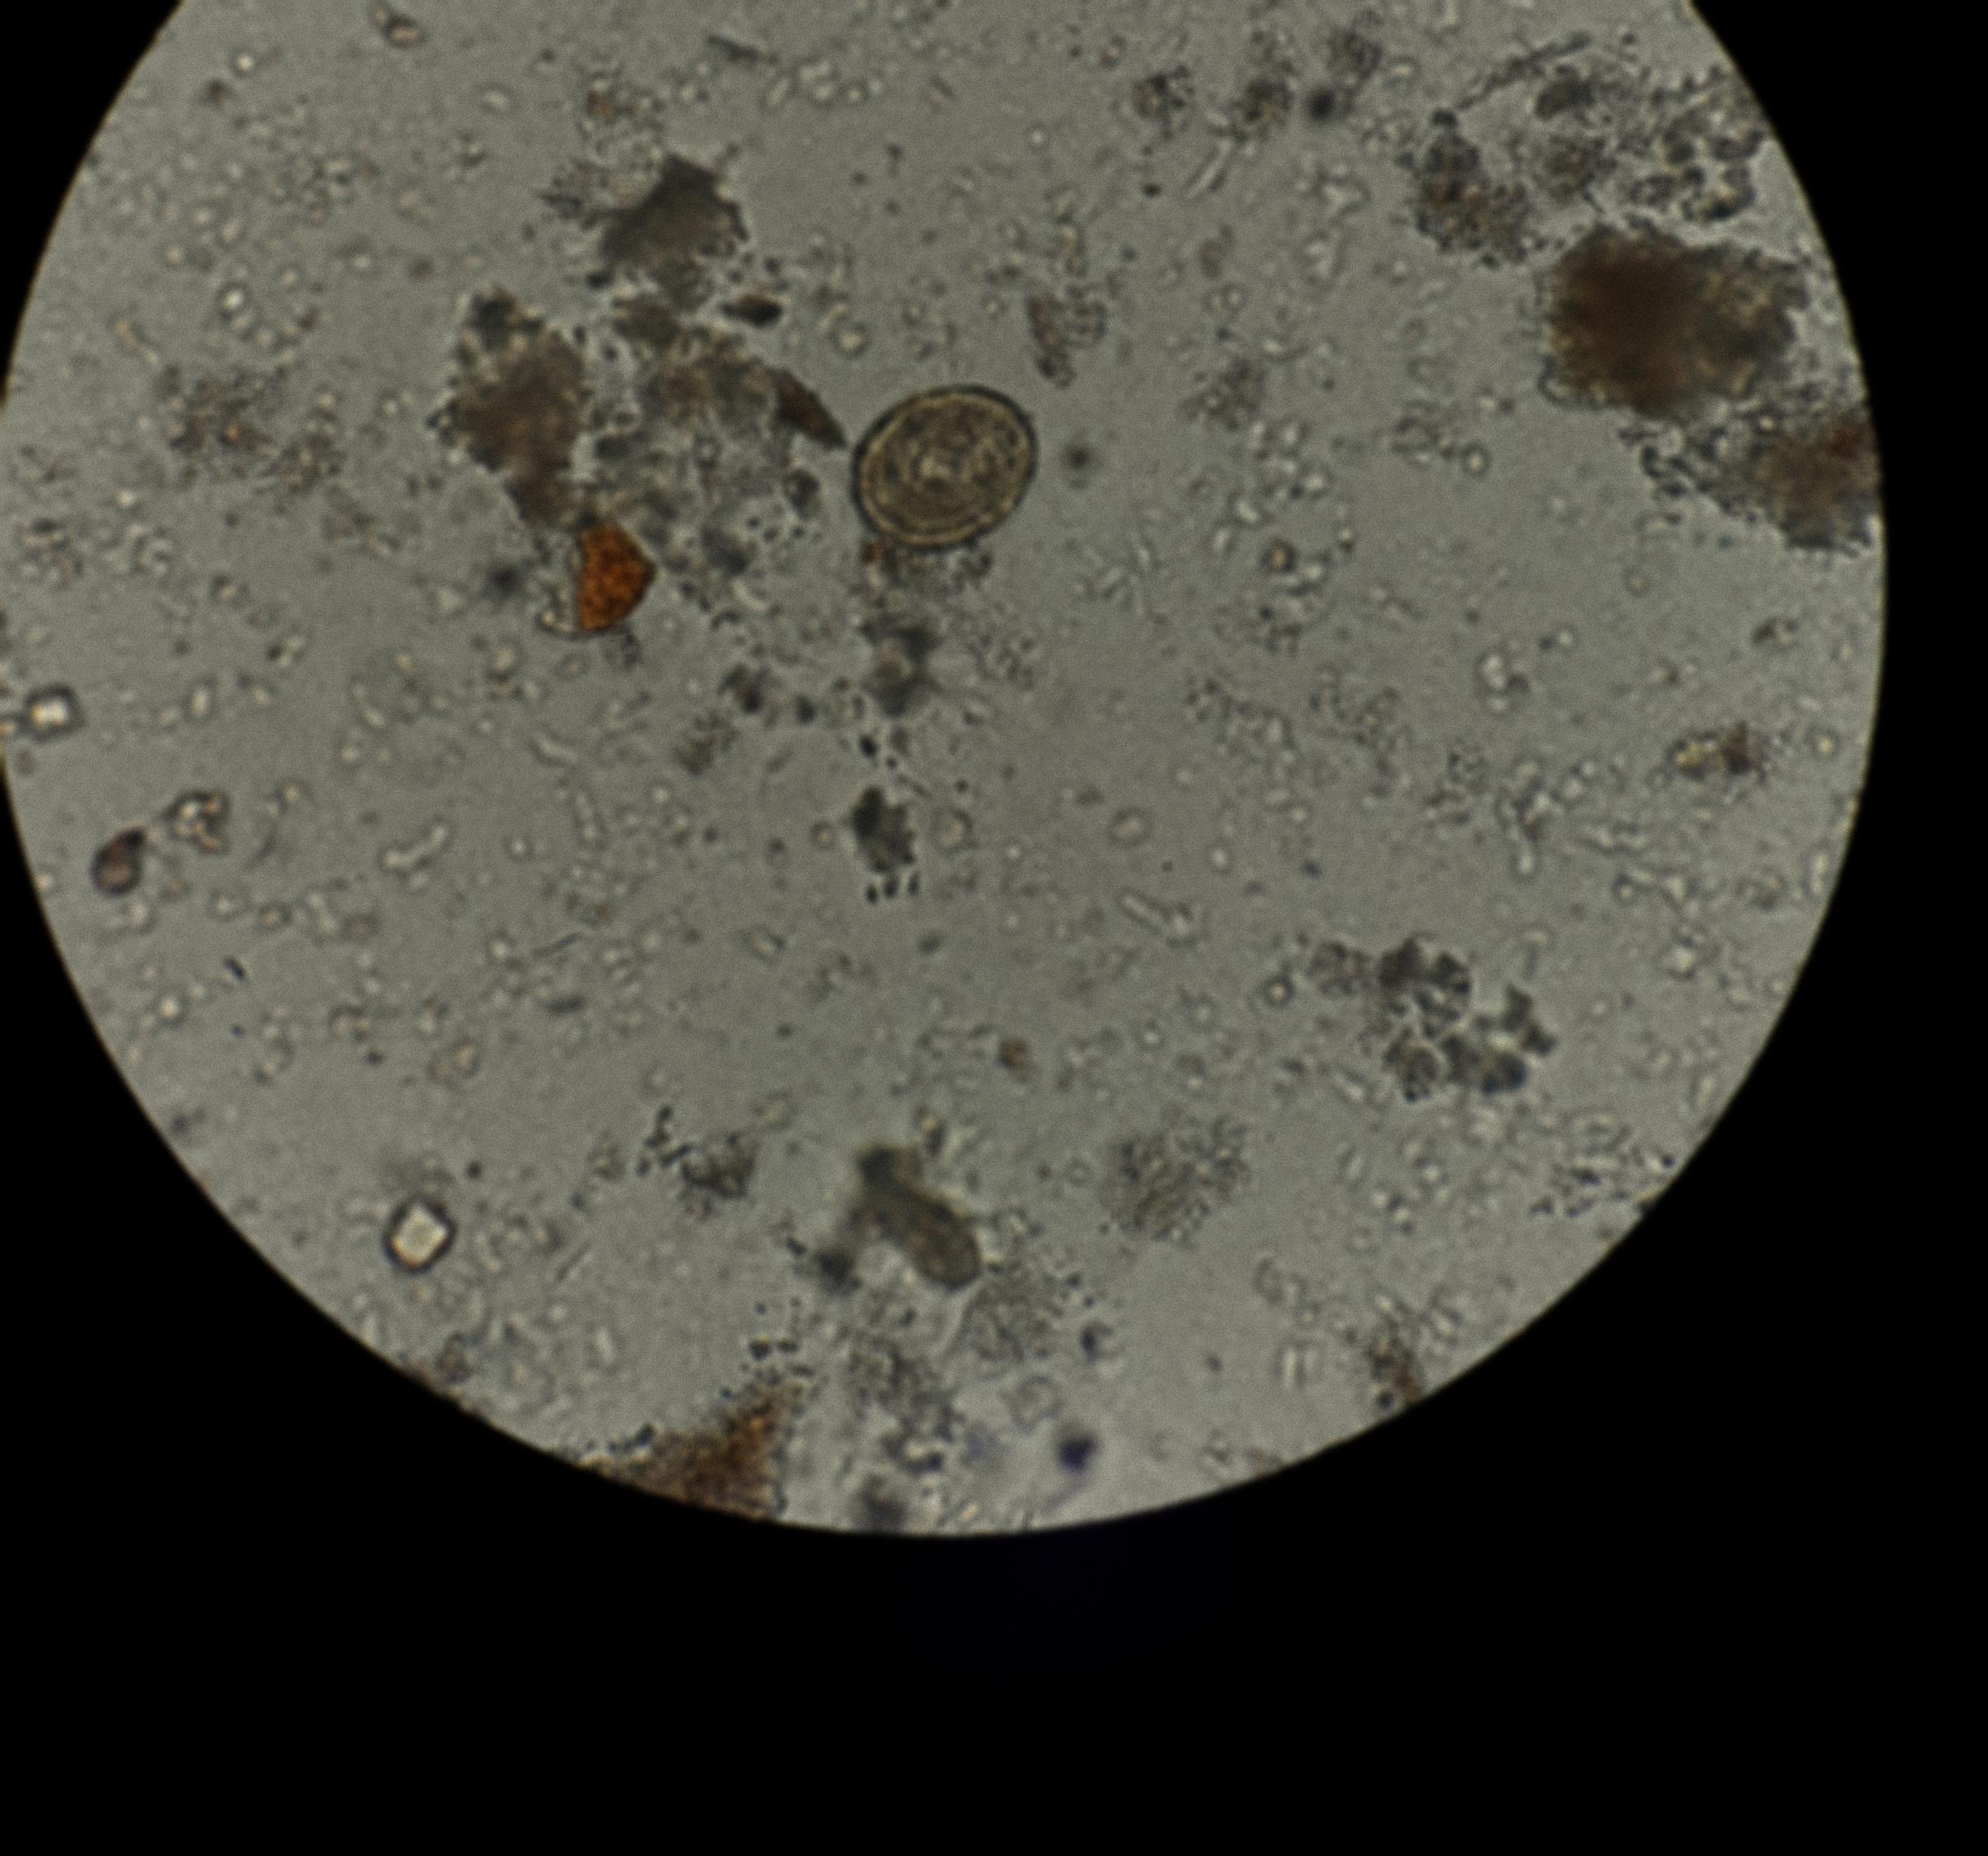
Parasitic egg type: Ascaris lumbricoides